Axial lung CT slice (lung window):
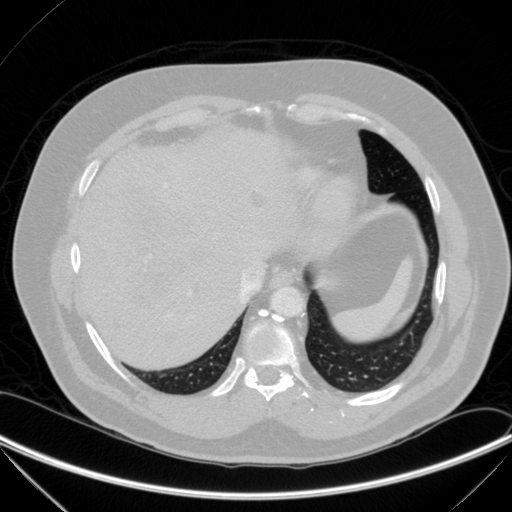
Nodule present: no